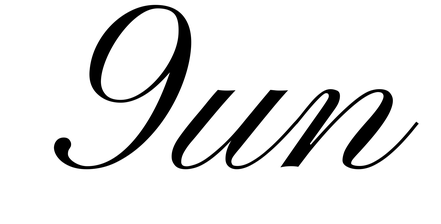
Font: PinyonScript-Regular